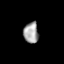
Tissue: prostate
Cell type: Epithelial cells
Senescence score: 0.2598
Nuclear area (px): 307
Mean DAPI intensity: 161.476